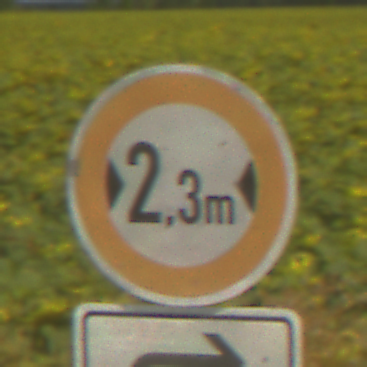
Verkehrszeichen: TatsaechlicheBreite2Komma3
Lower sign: RichtungsangabeDurchPfeile5
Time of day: Midday
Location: Outdoor (RoadRail)
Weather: PartlyCloudy
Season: NotSpecified
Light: Natural